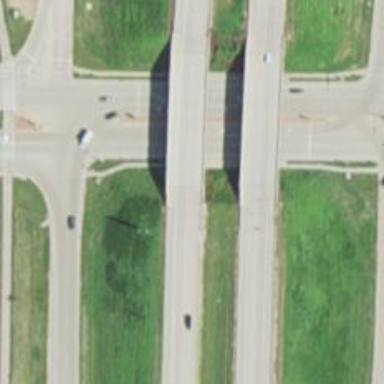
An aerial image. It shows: Asphalt bridge over motorway.